Question: Ever since I updated to 10.7.4 I started having issues with my NSImage code. When I read out the representations of an image, select the Bitmap image representation and try to write it out to a PNG file I receive an error.
Therefore I tried doing it through the 'regular' way, with the following errors:

My first guess would be removing the broken version of libPNG and replacing it with a working one. Any suggestions on how I should tackle this problem? I could try compiling an old version of libPNG and read out the bitmap image and write it out myself.
Love it how the quality of OSX degraded to the level of windows vista in Lion.
And yes, OSX uses libPNG: <URL>
To clarify it a bit more, here is my test build code:
'''
NSImage *image = [[NSImage alloc] initWithContentsOfFile:@"/Users/jabwd/Desktop/Icons/4099.ico"];
NSLog(@"%@",[image representations]);
NSImageRep *biggest = nil;
for(NSImageRep *rep in [image representations])
{
if( ! biggest )
{
biggest = rep;
}
else if( [rep size].width >= [biggest size].width && [rep size].height >= [biggest size].height )
{
biggest = rep;
}
}
if( biggest && [biggest isKindOfClass:[NSBitmapImageRep class]] )
{
NSBitmapImageRep *bitmap = (NSBitmapImageRep *)biggest;
NSData *data = [bitmap representationUsingType:NSPNGFileType properties:nil];
[data writeToFile:@"/Users/jabwd/Desktop/test.png" atomically:false];
}
'''
As you can see I assume there are multiple representations in the image. I can do this in this case because there is a certain type of icons I'm loading, its a private project and won't get into the hands of some users => there is a certain task for another bigger application I have which needs to be automated.
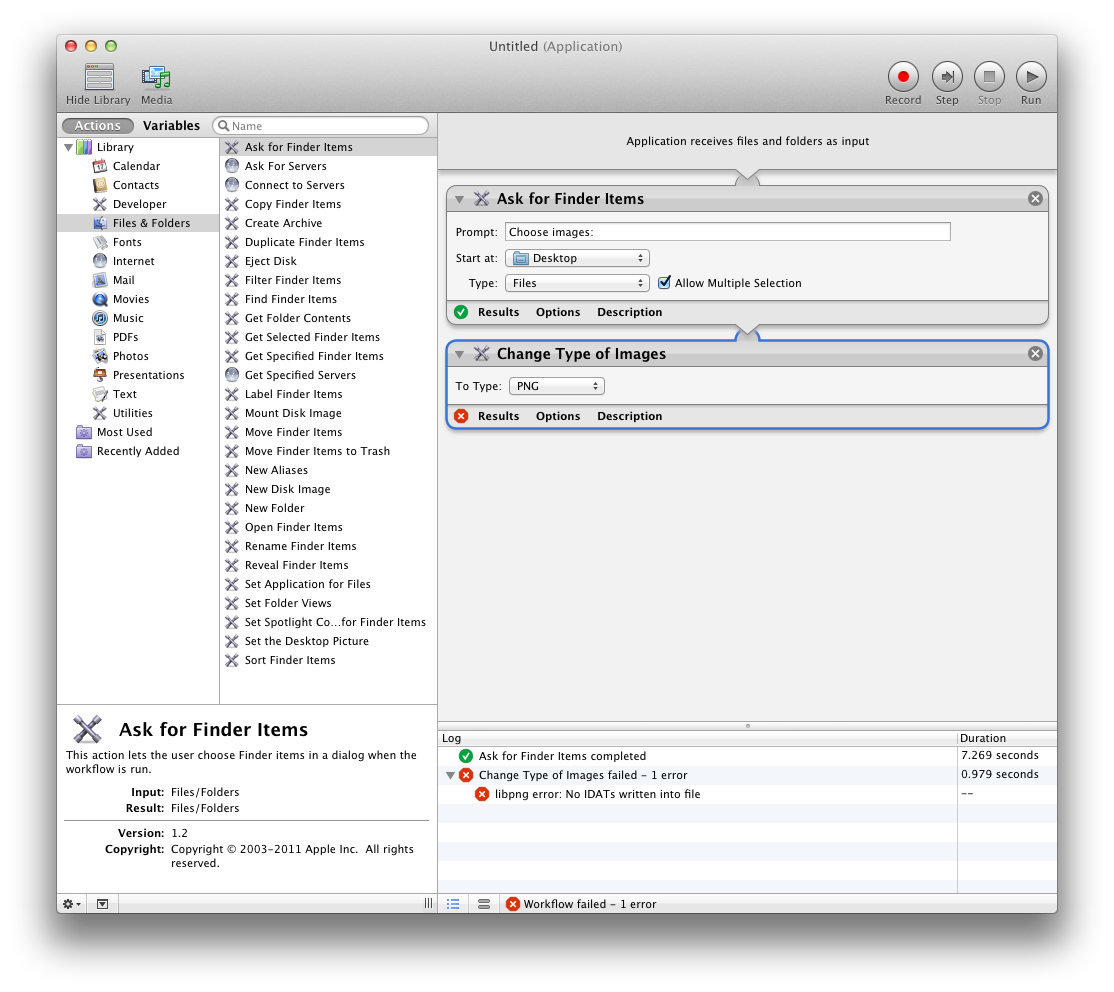
Answer: Looks like ImageIO.framework has a few bugs in 10.7.4, its the same libPNG version found on 10.7.3. Using an automator script to convert the images to jpegs before converting them to pngs seems to be working.